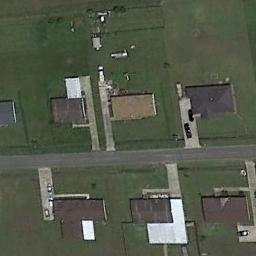
Label: residential